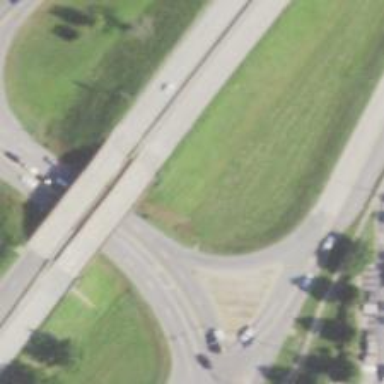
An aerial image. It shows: Beam bridge on motorway.